Question: Im trying to fetch all images in sdcard and populate in gridview,,,,
this is my code,, for fetching image fron sdcard
'''
private ArrayList<CustomGallery> getGalleryPhotos() {
ArrayList<CustomGallery> galleryList = new ArrayList<CustomGallery>();
try {
final String[] columns = { MediaStore.Images.Media.DATA,
MediaStore.Images.Media._ID };
final String orderBy = MediaStore.Images.Media._ID;
@SuppressWarnings("deprecation")
Cursor imagecursor = managedQuery(
MediaStore.Images.Media.EXTERNAL_CONTENT_URI, columns,
null, null, orderBy);
if (imagecursor != null && imagecursor.getCount() > 0) {
while (imagecursor.moveToNext()) {
CustomGallery item = new CustomGallery();
int dataColumnIndex = imagecursor
.getColumnIndex(MediaStore.Images.Media.DATA);
item.sdcardPath = imagecursor.getString(dataColumnIndex);
galleryList.add(item);
}
}
}catch (Exception e) {
e.printStackTrace();
}
// show newest photo at beginning of the list
Collections.reverse(galleryList);
return galleryList;
}
'''
the above code returns FileNotFoundException for some images but populates available images in gridview the gridview is
the top five grid has no images ,,while selecting those images gives blank area in other activity
the exception thrown is
'''
03-11 11:00:40.540: E/ImageLoader(4145): /mnt/storage/Kushalam/_profileImage/CroppedImage.jpg (No such file or directory)
03-11 11:00:40.540: E/ImageLoader(4145): java.io.FileNotFoundException: /mnt/storage/Kushalam/_profileImage/CroppedImage.jpg (No such file or directory)
03-11 11:00:40.540: E/ImageLoader(4145): at org.apache.harmony.luni.platform.OSFileSystem.open(Native Method)
03-11 11:00:40.540: E/ImageLoader(4145): at dalvik.system.BlockGuard$WrappedFileSystem.open(BlockGuard.java:232)
03-11 11:00:40.540: E/ImageLoader(4145): at java.io.FileInputStream.<init>(FileInputStream.java:80)
03-11 11:00:40.540: E/ImageLoader(4145): at org.apache.harmony.luni.internal.net.www.protocol.file.FileURLConnection.connect(FileURLConnection.java:82)
03-11 11:00:40.540: E/ImageLoader(4145): at org.apache.harmony.luni.internal.net.www.protocol.file.FileURLConnection.getInputStream(FileURLConnection.java:180)
03-11 11:00:40.540: E/ImageLoader(4145): at java.net.URL.openStream(URL.java:645)
03-11 11:00:40.540: E/ImageLoader(4145): at com.nostra13.universalimageloader.core.download.BaseImageDownloader.getStreamFromFile(BaseImageDownloader.java:121)
03-11 11:00:40.540: E/ImageLoader(4145): at com.nostra13.universalimageloader.core.download.BaseImageDownloader.getStream(BaseImageDownloader.java:82)
03-11 11:00:40.540: E/ImageLoader(4145): at com.nostra13.universalimageloader.core.LoadAndDisplayImageTask.saveImageOnDisc(LoadAndDisplayImageTask.java:340)
03-11 11:00:40.540: E/ImageLoader(4145): at com.nostra13.universalimageloader.core.LoadAndDisplayImageTask.tryLoadBitmap(LoadAndDisplayImageTask.java:232)
'''
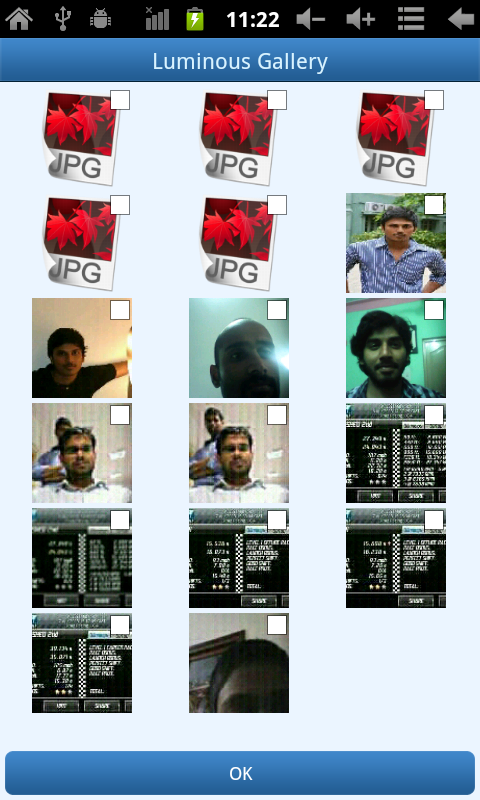
Answer: I think mediastore return wrong path.
Try check real file in path.
'''
CustomGallery item = new CustomGallery();
int dataColumnIndex = imagecursor
.getColumnIndex(MediaStore.Images.Media.DATA);
item.sdcardPath = imagecursor.getString(dataColumnIndex);
File temp = new File( item.sdcardPath );
if( temp.exists() )
galleryList.add(item);
'''
like this.